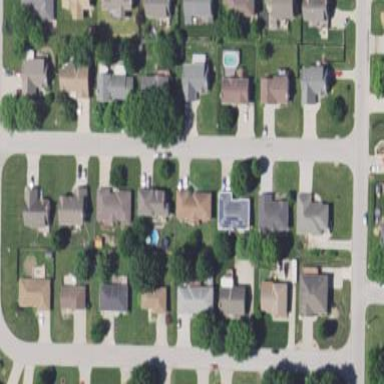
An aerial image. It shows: This residential area consists of single-family homes.